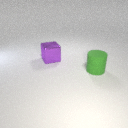
large purple metal cube to the left of large green rubber cylinder